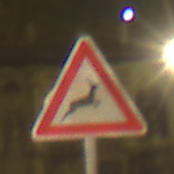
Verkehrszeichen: WildwechselLinks
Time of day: Night
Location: Outdoor (Urban)
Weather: Overcast
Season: NotSpecified
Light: Artificial